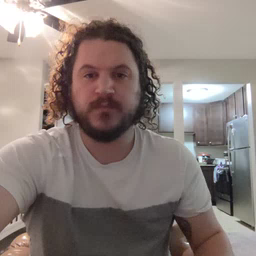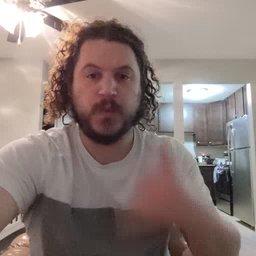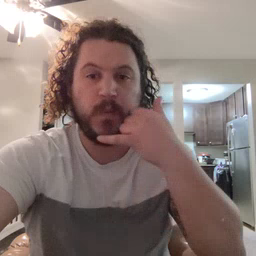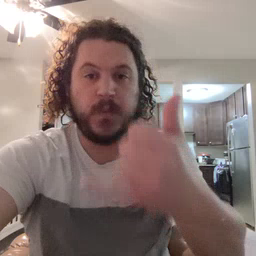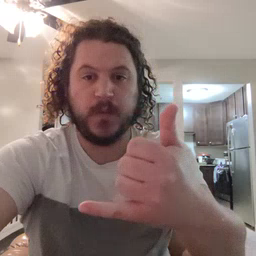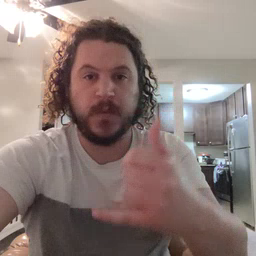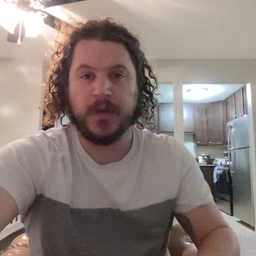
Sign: callonphone